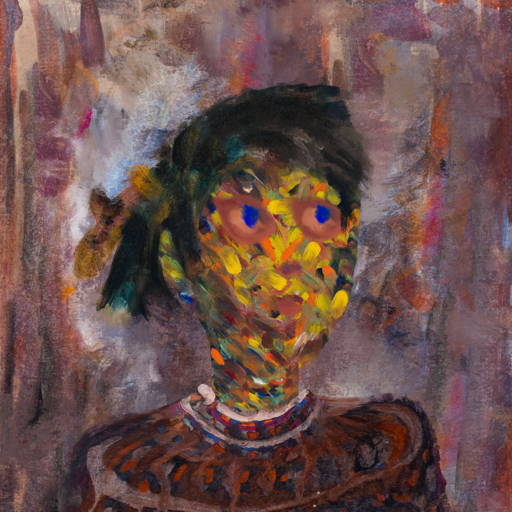
Background: Hypocrite, Head And Neck Side: An_Impression, Face Side: Mother_And_Son_Mother, Bust: Hypocrite, Hair Side: Pipe, Head Accessory: Blank, Second Necklace: Blank, Necklace: Hypocrite_1, Baby: Blank